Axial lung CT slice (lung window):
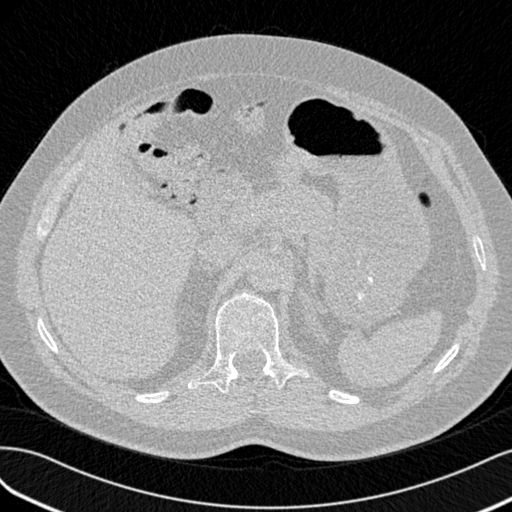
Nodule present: no